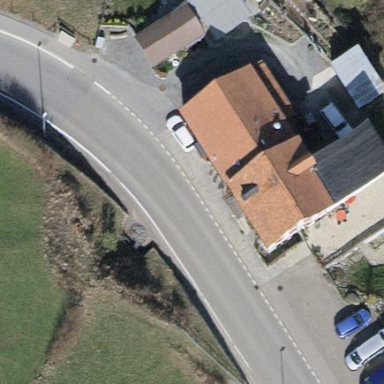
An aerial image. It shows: Restaurant in building.